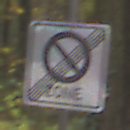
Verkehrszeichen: EndeEingeschraenktesHalteverbotZone
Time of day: MorningAfternoon
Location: Outdoor (Nature)
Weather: Overcast
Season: Autumn
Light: Natural